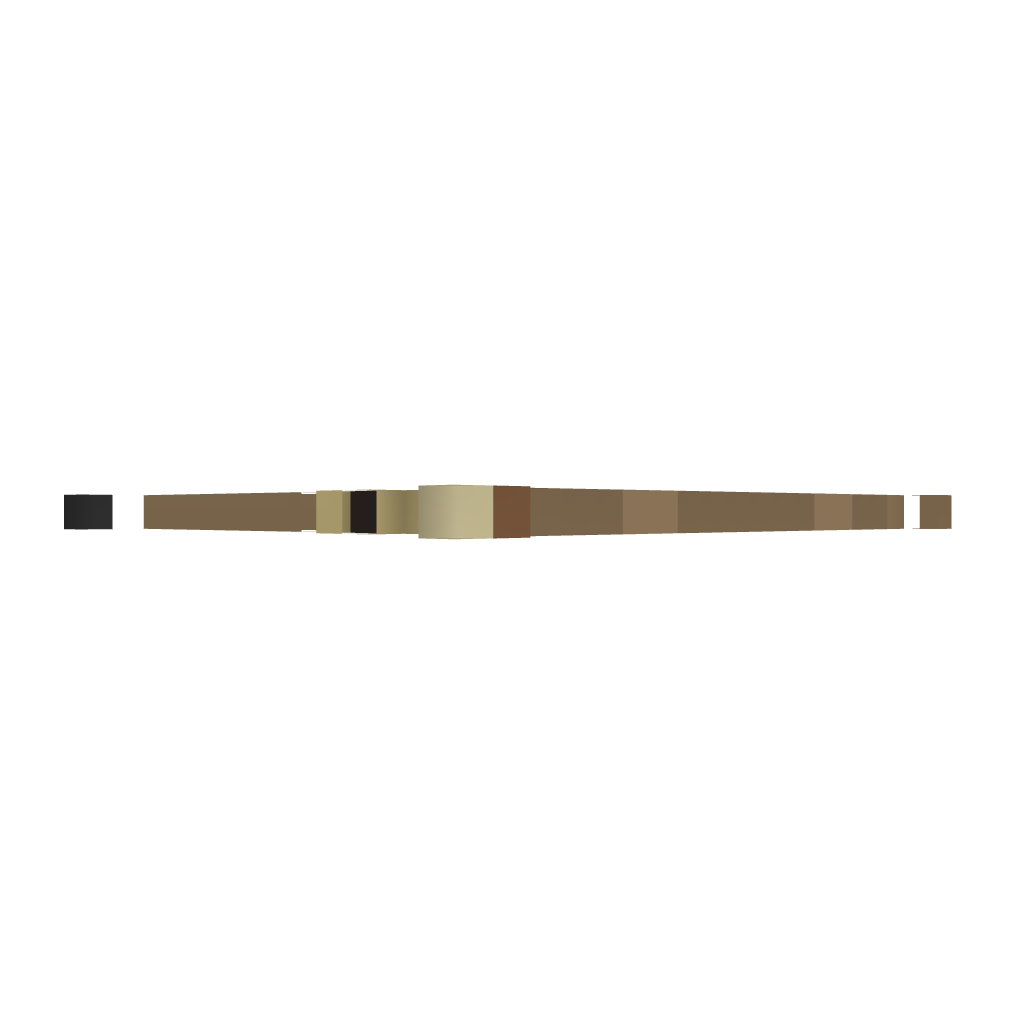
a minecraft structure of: Japanese style? Fishing hut